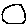
Label: circle